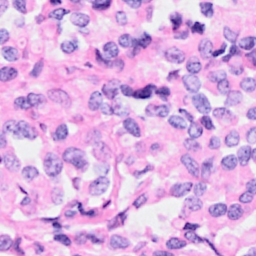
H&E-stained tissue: Breast